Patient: sex M, age 69
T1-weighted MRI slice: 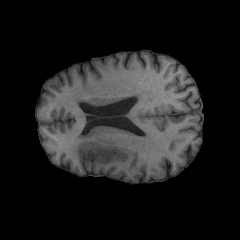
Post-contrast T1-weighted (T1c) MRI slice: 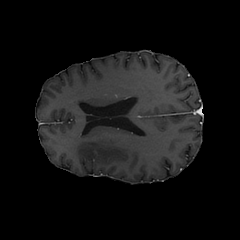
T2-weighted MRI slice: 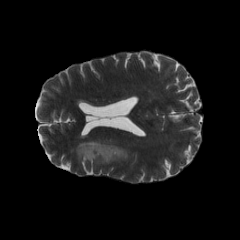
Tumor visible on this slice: yes
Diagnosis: Glioblastoma, IDH-wildtype
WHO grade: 4